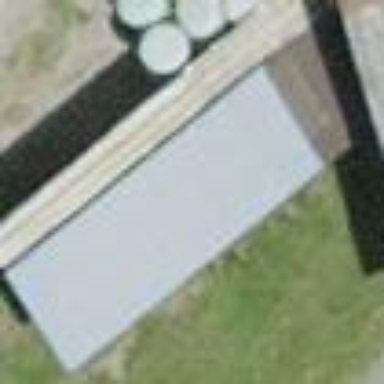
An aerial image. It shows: View of roof of building.